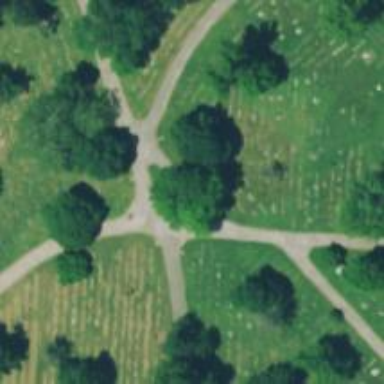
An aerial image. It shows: Historic memorial.